Question: May I know why the following weird behavior happening for the below statements?
'''
a = /\d+/gi
outputs '/\d+/gi'
a.exec('test1323')
outputs '["1323"]'
'''
and again running the same statements gives
a.exec('test1323')
> null
Even I tried creating regex using new Regex("regex string"), but still no change.
Please see the attachment
It happens in chrome console.
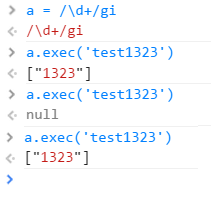
Answer: You are creating a regexp with the 'g' flag. When you do that, the <URL> method remembers the position of the last match and matching starts from the last match. The results are explained below:
'''
> a = /\d+/gi
< /\d+/gi // a.lastIndex is initialized to 0
> a.exec("test1323")
< ["1323"] // match begins at 0, match found at index 4...7, a.lastIndex is now 8
> a.exec("test1323")
< null // match begins at 8, no match found, a.lastIndex is reset to 0
> a.exec("test1323")
< ["1323"] // match begins at 0, match found at index 4...7, a.lastIndex is now 8
'''
A longer dry run of similar problem <URL>.